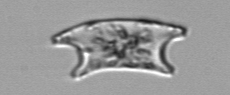
Label: Eucampia